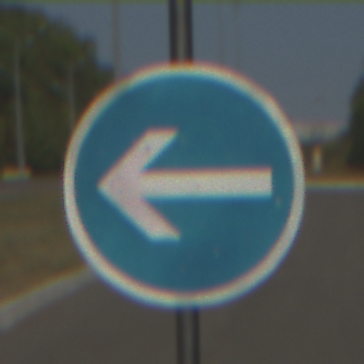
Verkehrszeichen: VorgeschriebeneFahrtrichtungHierLinks
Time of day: MorningAfternoon
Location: Outdoor (Suburban)
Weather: Clear
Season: NotSpecified
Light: Natural